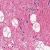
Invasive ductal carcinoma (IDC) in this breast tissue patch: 0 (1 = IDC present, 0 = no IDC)